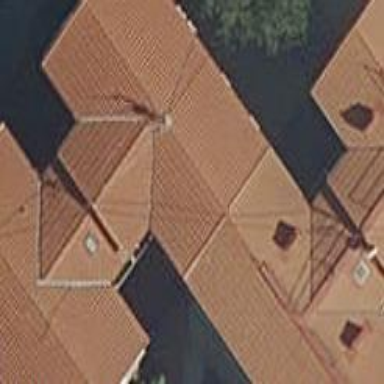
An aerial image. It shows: Hipped-roof building with apartments.